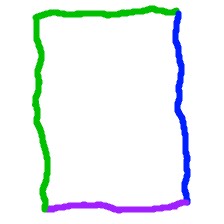
Shape: rectangle